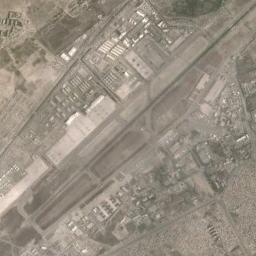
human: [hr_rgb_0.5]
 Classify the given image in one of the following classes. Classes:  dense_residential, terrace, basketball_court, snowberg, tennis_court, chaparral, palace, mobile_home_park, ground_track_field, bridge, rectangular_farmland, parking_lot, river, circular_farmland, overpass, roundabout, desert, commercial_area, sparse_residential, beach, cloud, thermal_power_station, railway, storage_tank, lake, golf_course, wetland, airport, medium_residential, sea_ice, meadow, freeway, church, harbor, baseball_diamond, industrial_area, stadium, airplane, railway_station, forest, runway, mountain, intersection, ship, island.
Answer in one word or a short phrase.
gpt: airport